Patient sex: F
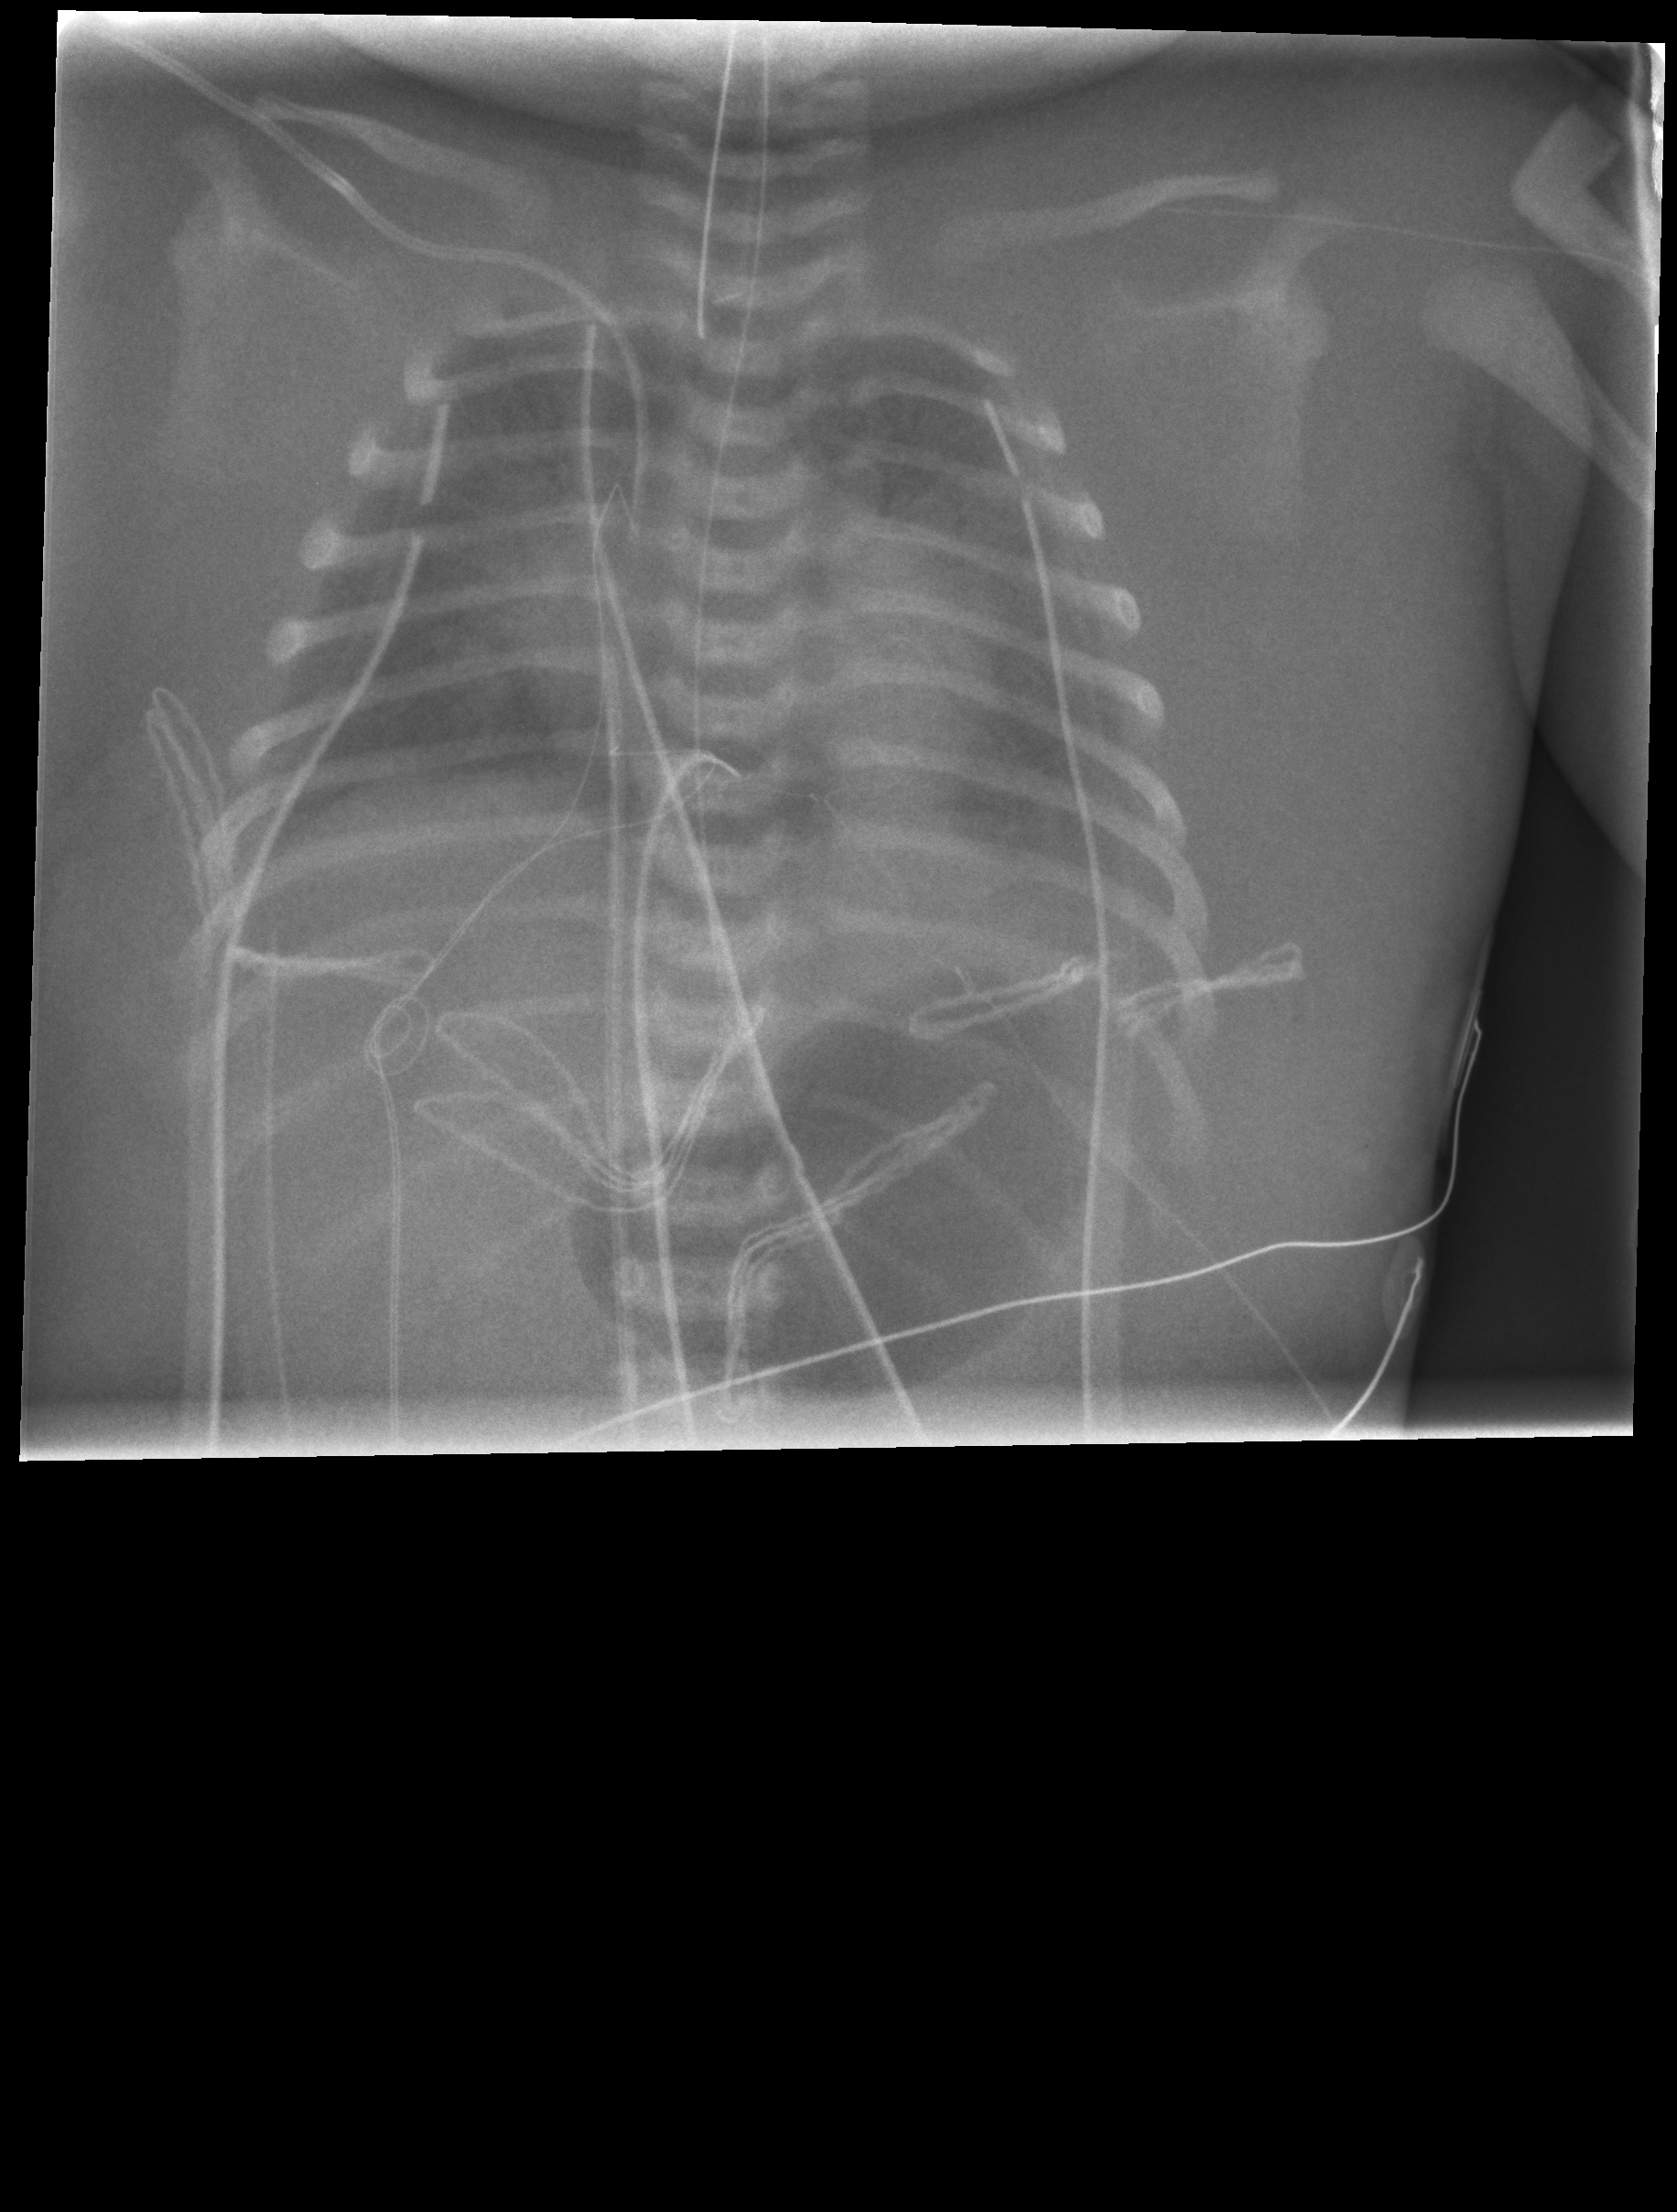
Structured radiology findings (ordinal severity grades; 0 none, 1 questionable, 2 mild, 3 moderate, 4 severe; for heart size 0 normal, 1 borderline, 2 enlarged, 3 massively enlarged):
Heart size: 2
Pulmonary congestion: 3
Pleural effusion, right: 0
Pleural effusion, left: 0
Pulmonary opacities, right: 2
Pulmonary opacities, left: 2
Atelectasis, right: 2
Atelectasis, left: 2